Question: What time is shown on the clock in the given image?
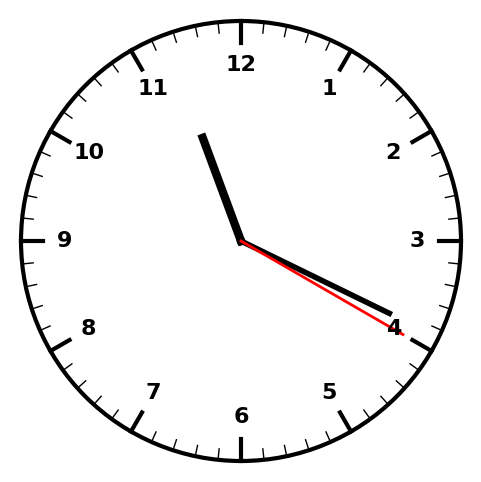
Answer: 11:19:20